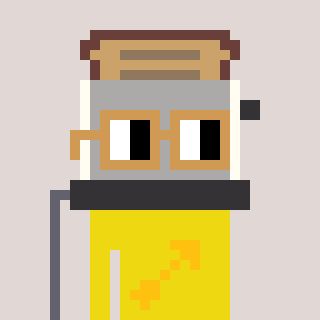
a pixel art character with square brown glasses, a toaster-shaped head and a yellow-colored body on a warm background